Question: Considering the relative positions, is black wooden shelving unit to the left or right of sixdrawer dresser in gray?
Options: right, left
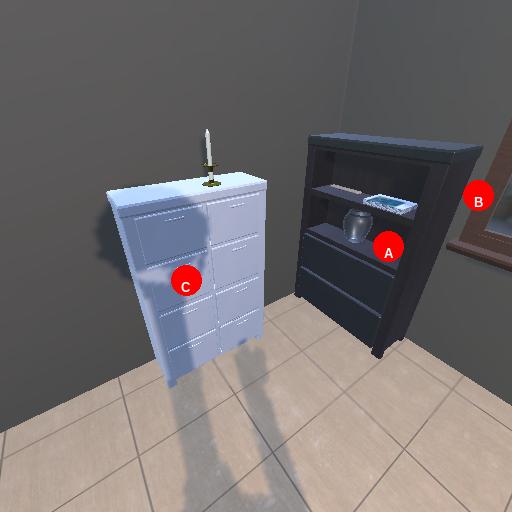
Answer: right